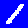
Digit: 1